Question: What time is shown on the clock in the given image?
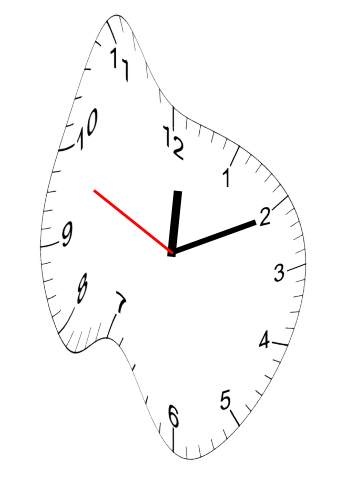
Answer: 12:10:49